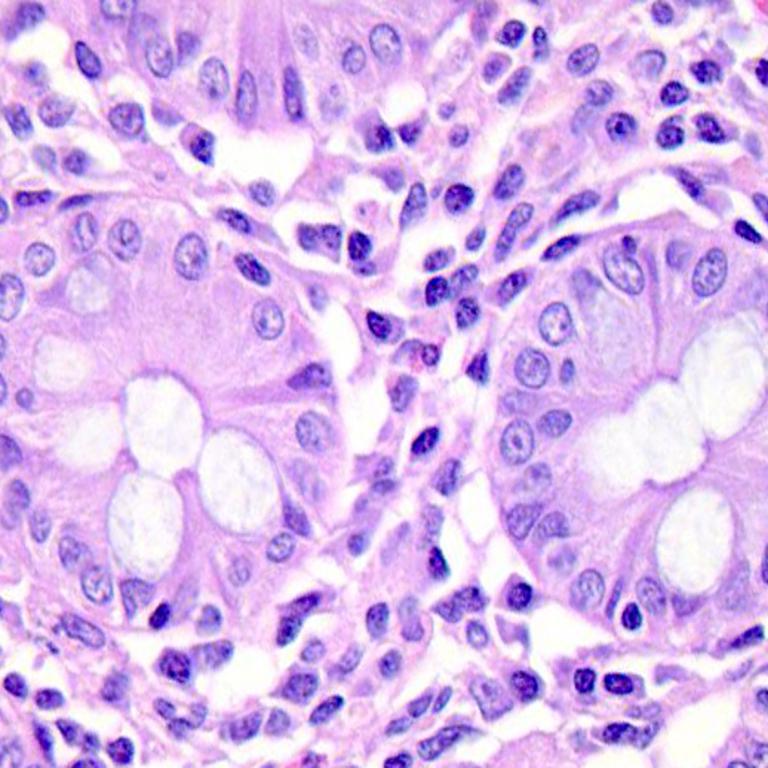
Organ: colon
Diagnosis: benign